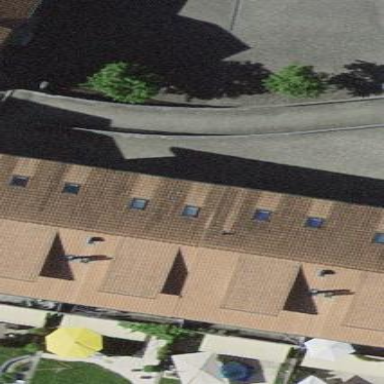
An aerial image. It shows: Terrace-style building with gabled roof.